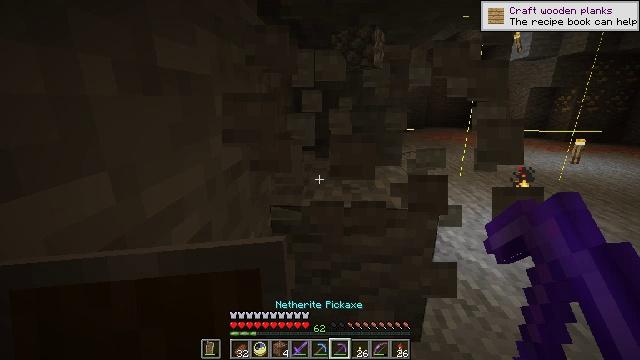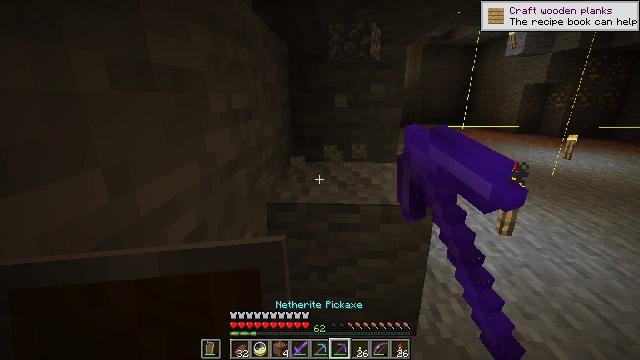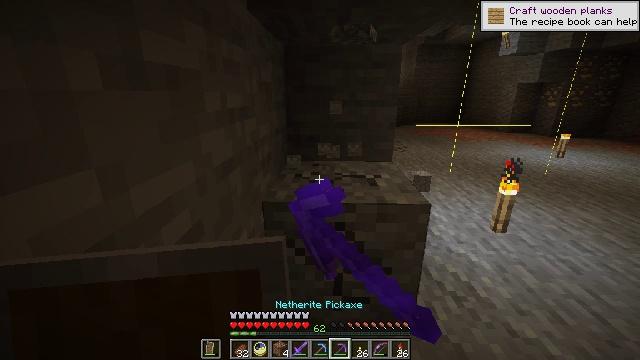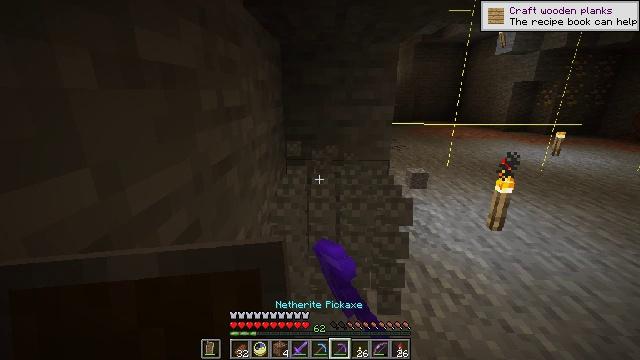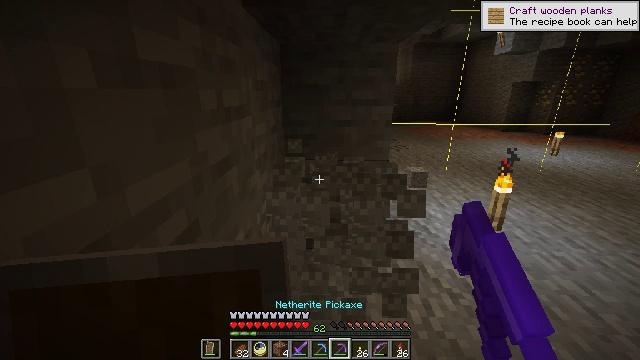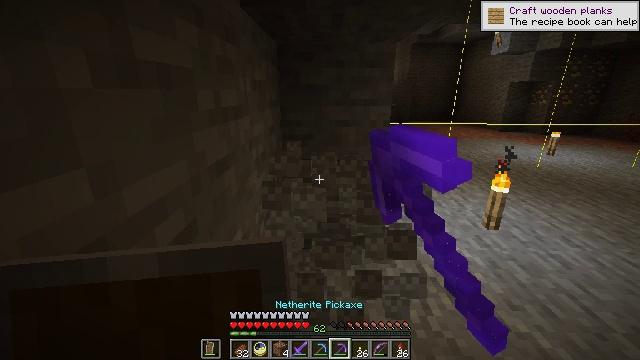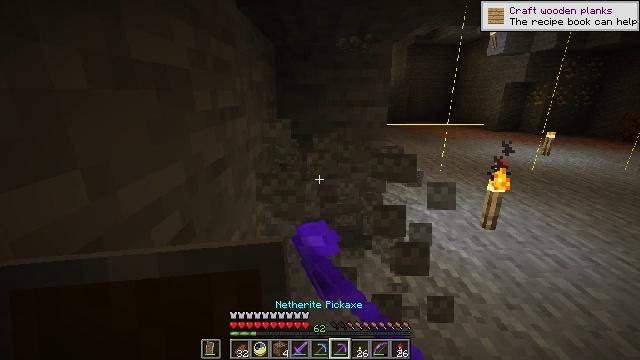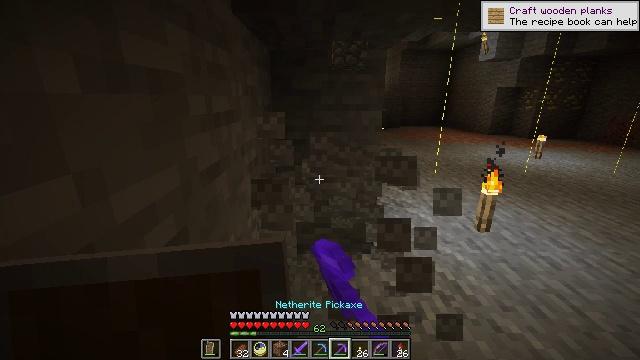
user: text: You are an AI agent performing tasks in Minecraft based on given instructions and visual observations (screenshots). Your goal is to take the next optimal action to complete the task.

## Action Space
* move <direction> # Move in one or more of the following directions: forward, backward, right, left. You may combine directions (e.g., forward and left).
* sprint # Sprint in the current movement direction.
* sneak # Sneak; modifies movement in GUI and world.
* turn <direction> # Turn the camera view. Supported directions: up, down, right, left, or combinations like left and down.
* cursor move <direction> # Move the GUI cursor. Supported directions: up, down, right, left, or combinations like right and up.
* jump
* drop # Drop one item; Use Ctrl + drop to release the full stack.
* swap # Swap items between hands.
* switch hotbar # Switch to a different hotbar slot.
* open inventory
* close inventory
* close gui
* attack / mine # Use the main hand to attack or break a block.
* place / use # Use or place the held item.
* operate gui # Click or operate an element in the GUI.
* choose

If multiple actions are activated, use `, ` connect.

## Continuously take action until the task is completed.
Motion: motion action
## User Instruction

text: Attack the andesite block to gather it.
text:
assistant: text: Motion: attack / mine
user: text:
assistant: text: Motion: attack / mine
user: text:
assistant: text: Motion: attack / mine
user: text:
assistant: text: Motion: attack / mine
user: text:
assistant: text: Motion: attack / mine
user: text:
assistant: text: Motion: attack / mine
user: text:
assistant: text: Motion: turn right, attack / mine
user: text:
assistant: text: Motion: attack / mine